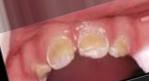
Condition: Caries